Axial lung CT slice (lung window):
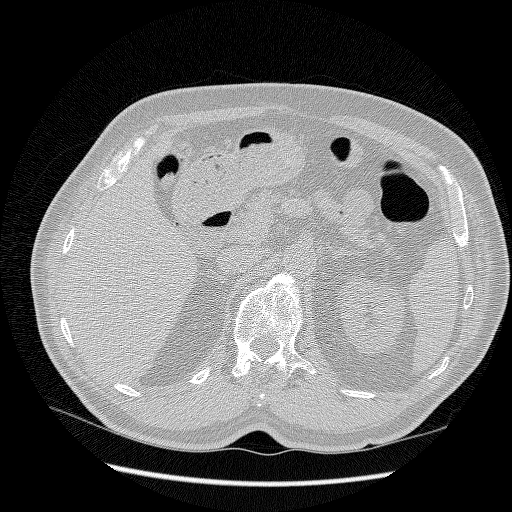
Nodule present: no